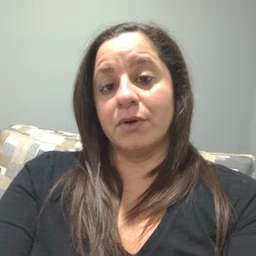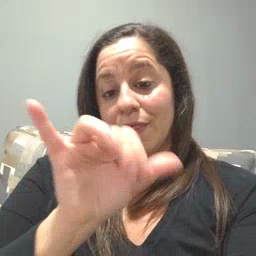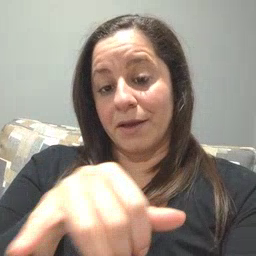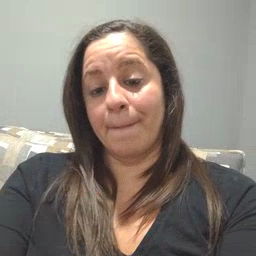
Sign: that